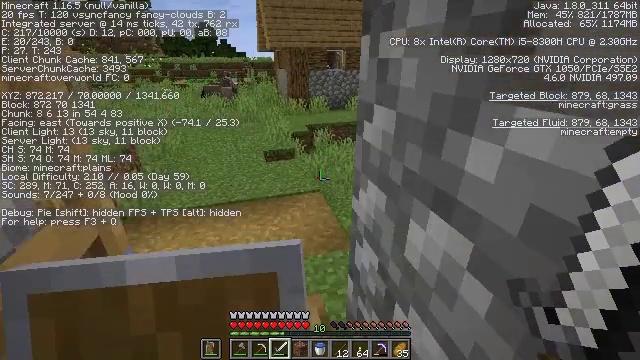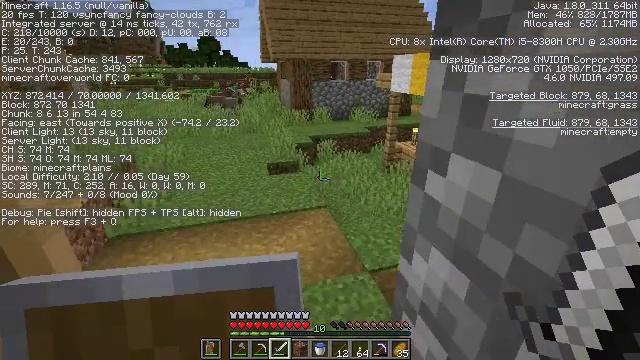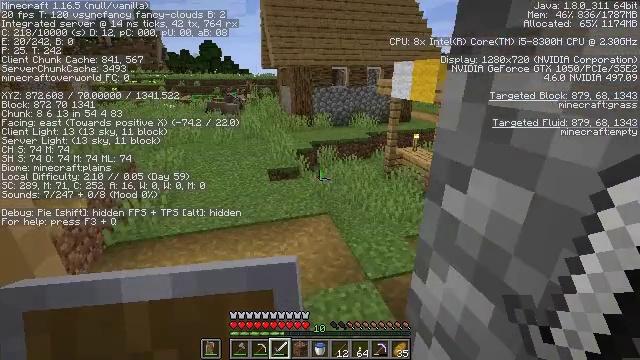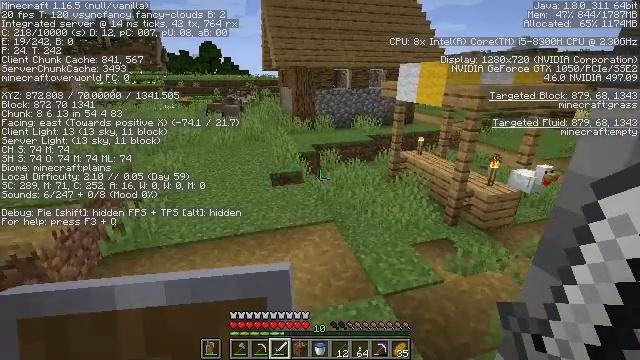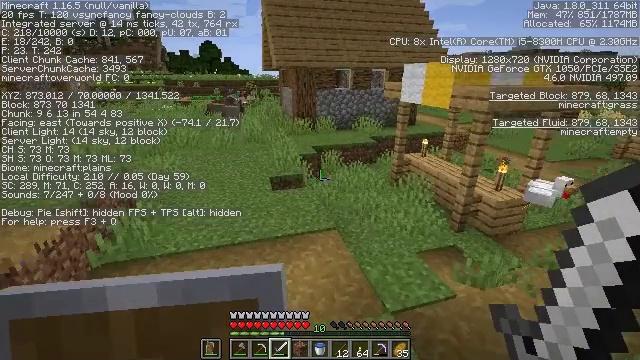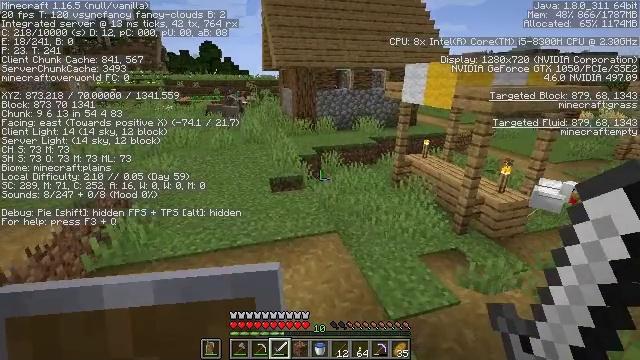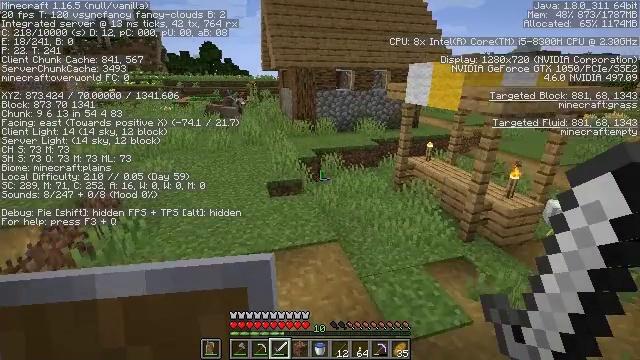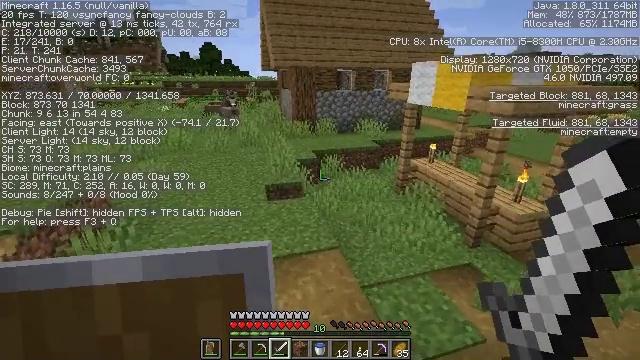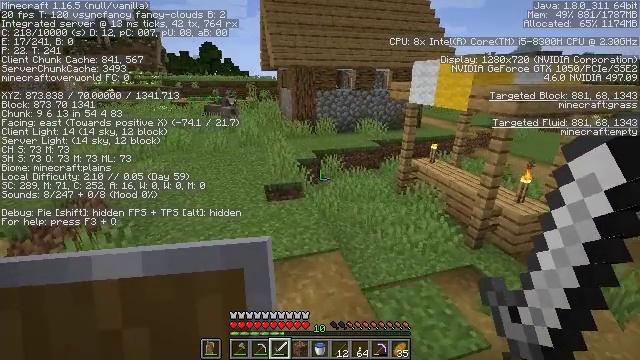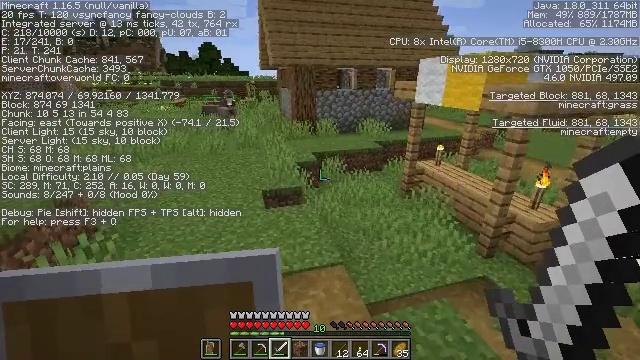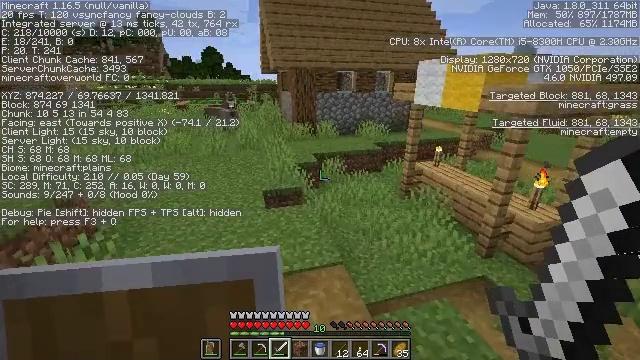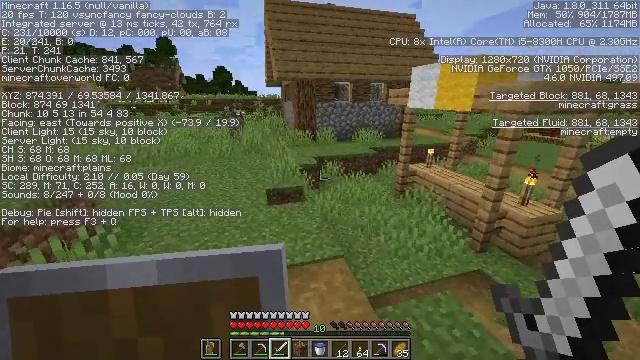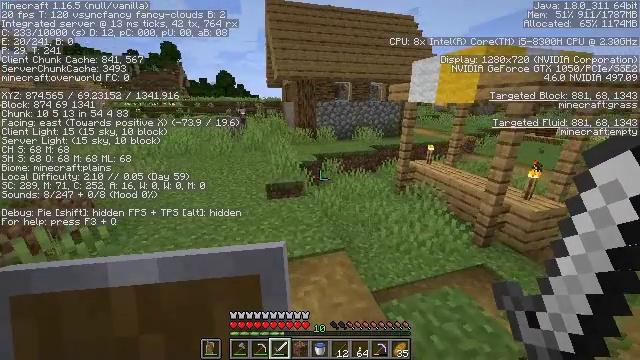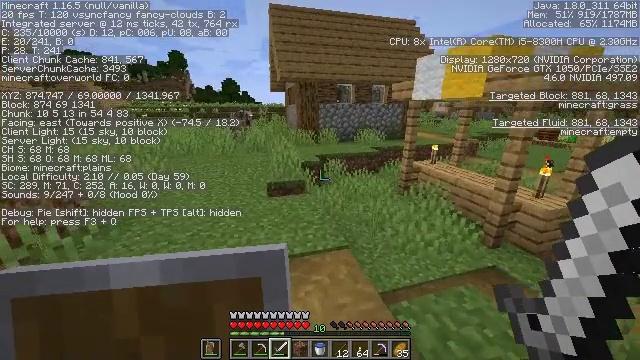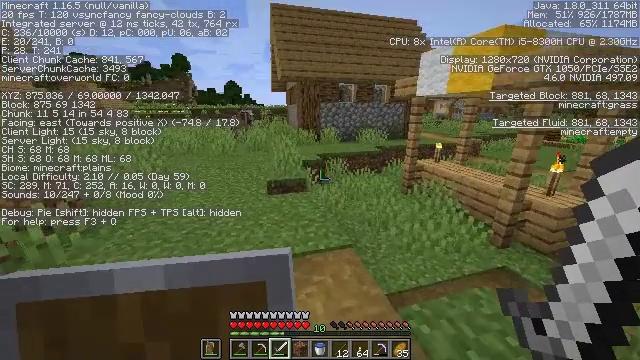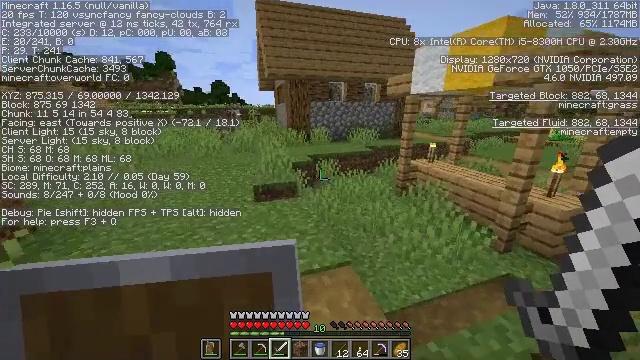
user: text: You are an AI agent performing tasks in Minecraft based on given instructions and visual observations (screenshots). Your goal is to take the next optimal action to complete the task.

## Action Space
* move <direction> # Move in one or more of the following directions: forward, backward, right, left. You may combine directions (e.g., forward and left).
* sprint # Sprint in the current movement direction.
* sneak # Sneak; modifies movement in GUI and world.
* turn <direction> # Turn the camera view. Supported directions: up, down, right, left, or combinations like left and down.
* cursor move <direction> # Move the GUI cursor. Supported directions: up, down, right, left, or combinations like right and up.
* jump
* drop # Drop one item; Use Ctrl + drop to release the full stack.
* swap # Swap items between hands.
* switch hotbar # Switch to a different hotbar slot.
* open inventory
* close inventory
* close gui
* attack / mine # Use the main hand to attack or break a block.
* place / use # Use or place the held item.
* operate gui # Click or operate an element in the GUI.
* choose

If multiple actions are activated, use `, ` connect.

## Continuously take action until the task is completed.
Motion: motion action
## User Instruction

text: Gather smooth stone from the ground.
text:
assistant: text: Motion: move forward and move left, turn up
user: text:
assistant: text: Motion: move forward and move left, turn up
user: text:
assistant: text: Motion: move forward
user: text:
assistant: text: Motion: move forward
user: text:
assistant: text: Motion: move forward
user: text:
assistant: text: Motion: move forward
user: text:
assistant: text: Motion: move forward
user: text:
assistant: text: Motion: move forward
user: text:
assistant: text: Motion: move forward, sprint
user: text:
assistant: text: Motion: move forward, sprint
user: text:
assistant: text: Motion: move forward, sprint, turn up
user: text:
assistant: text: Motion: move forward, sprint
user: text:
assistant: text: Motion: move forward, sprint, turn up
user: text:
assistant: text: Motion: move forward, sprint
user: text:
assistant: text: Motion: move forward, sprint, turn right
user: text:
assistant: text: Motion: move forward and move left, sprint, turn right
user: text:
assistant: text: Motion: move forward and move left, sprint, turn right
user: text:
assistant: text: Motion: move forward and move left
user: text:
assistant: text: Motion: move forward and move left, turn left
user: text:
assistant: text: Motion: move forward and move left, turn left
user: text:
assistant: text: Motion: move forward and move left
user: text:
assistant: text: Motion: move forward and move left
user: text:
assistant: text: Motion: move forward and move left
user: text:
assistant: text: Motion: move forward and move left
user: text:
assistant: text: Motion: move forward and move left, turn right
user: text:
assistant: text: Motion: move forward and move left, turn right and up
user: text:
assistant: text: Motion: move forward and move left, turn right
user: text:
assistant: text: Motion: move forward, turn right and up, jump
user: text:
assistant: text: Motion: move forward, jump
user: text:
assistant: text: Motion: move forward, jump